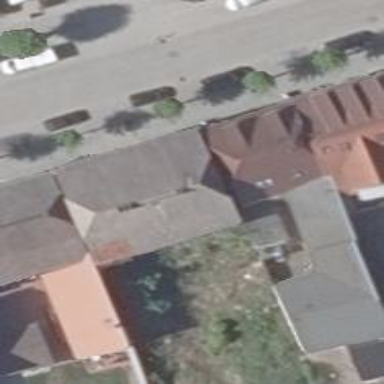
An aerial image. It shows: Beauty shop.